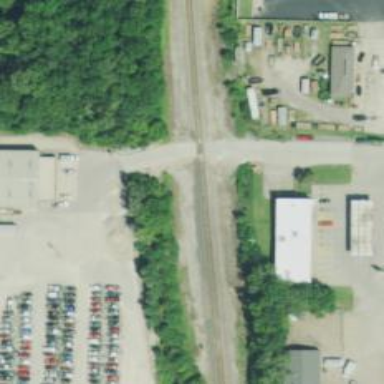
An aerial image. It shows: Level crossing along the railway.